Field crop: maize
Growth stage: 2
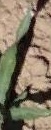
Species: maize